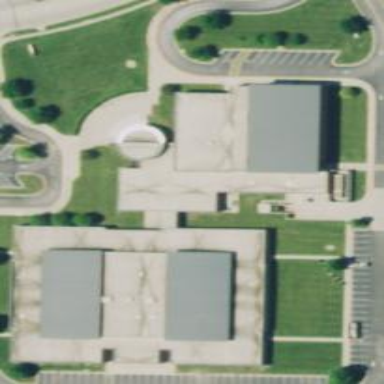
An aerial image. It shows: School building.